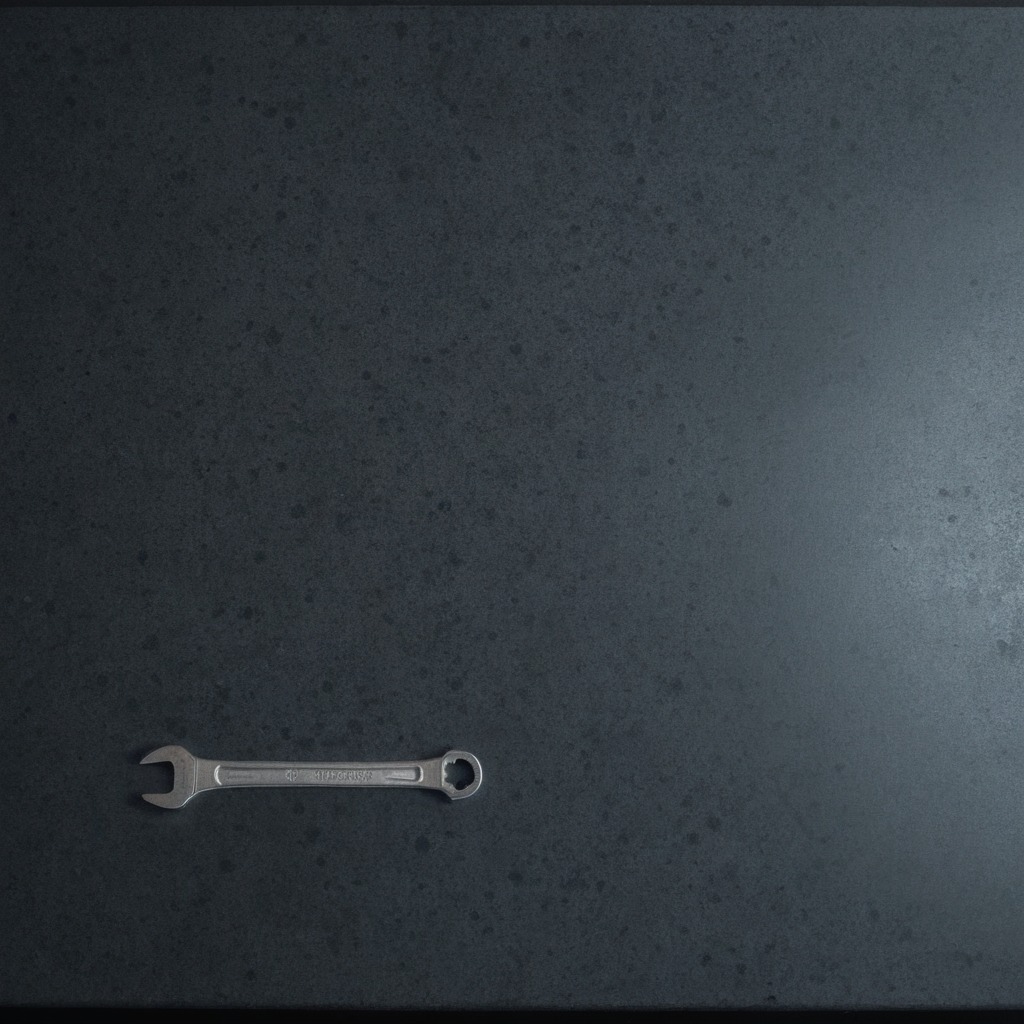
An wrench is lying on a clean granite table inside a workshop at night.